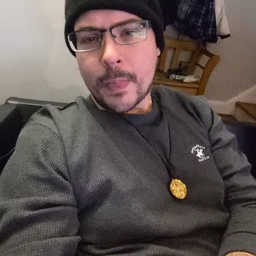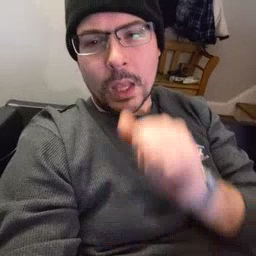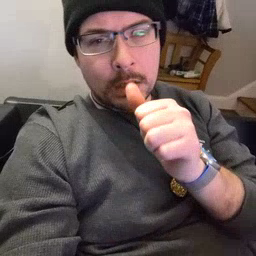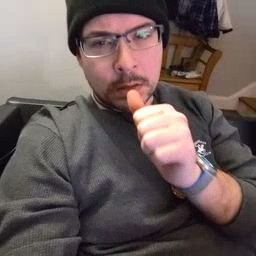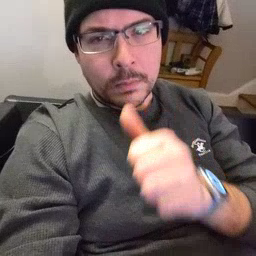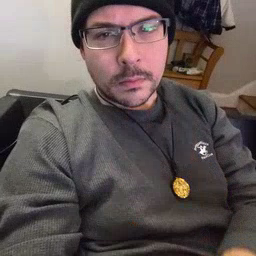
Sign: nuts